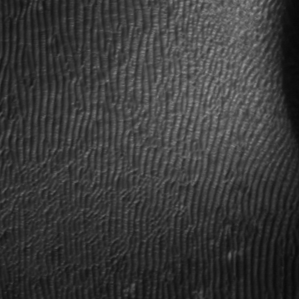
Label: frost